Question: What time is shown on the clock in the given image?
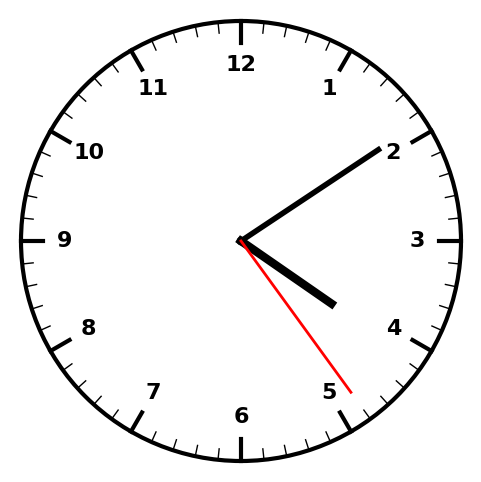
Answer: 04:09:24